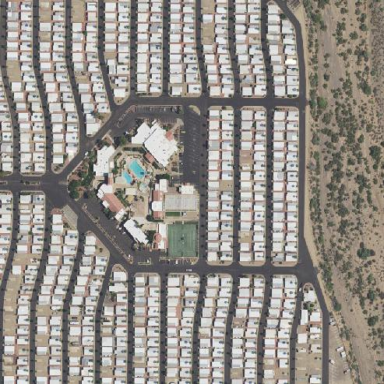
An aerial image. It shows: Residential area known as trailer park.